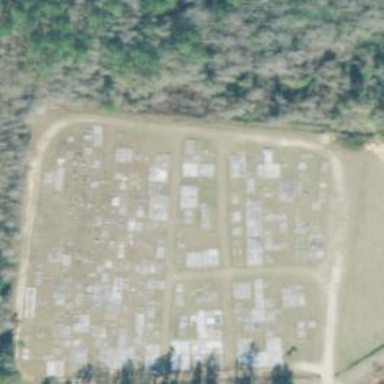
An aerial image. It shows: Cemetery.